Question: Whenever I try to login to my azure instance via RDP I get the following error:

I have tried, rebooting, resetting the RDP settings in the console (configure remote desktop - set expiry for future, etc) and I have also tried logging in with my local admin account (as per the advice <URL> and neither have helped. Before I do something more drastic like try to reset my admin password through powershell or install vnc, I was wondering if anyone had any suggestions. I don't have Azure technical support, so I am not sure if the Microsoft billing support will be much help.
Note: This is a cloud service VM.
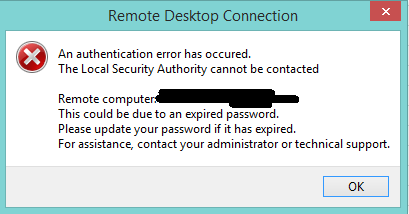
Answer: Go to Azure Portal for the service, Configure-> Remote-> set to a future date. In certificate field select .
Otherwise untick and apply -> wait until done -> Enable again and that should do it.